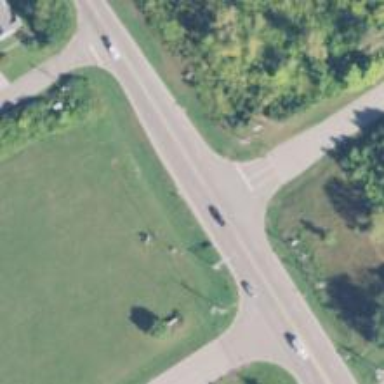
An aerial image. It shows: Secondary road.